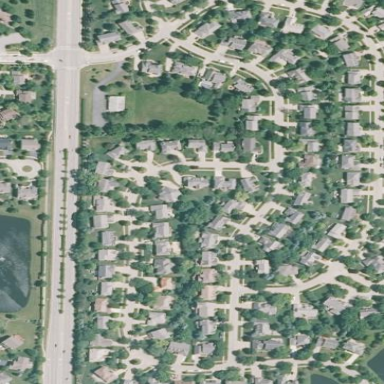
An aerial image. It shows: Residential area consisting of single-family homes in subdivision.